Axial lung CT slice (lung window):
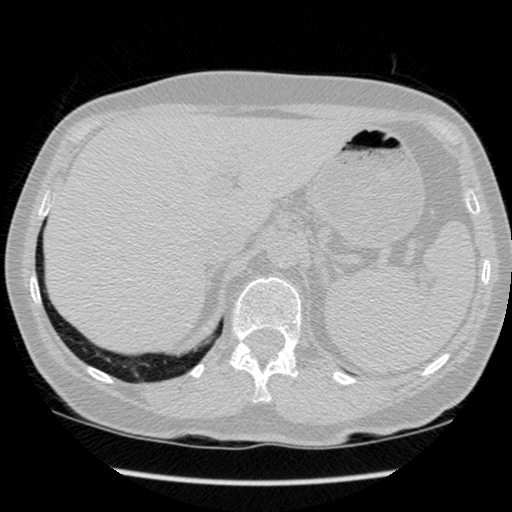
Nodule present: no